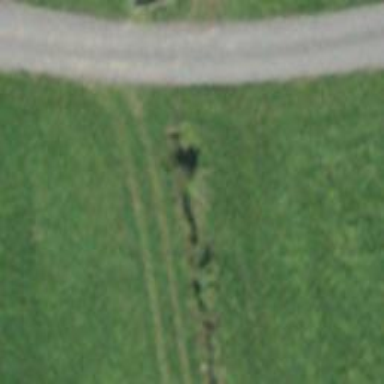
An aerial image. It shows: Culvert tunnel crossing ditch waterway.